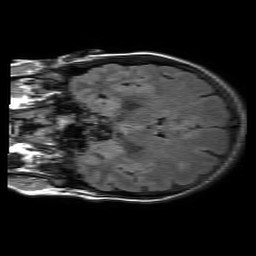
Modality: FLAIR
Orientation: coronal
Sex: female
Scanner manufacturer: philips
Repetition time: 11 s
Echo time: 0.125 s